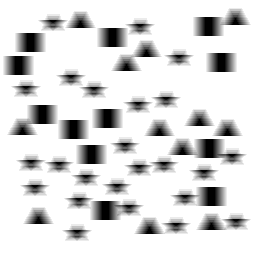
Squares: 12
Triangles: 12
Stars: 24
Total shapes: 48